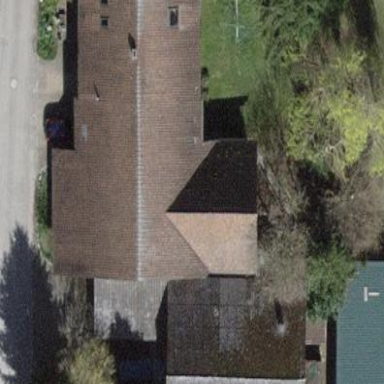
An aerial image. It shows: Simple house.